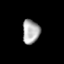
Tissue: lung
Cell type: Endothelial cells
Senescence score: 0.5457
Nuclear area (px): 400
Mean DAPI intensity: 173.923